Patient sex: F
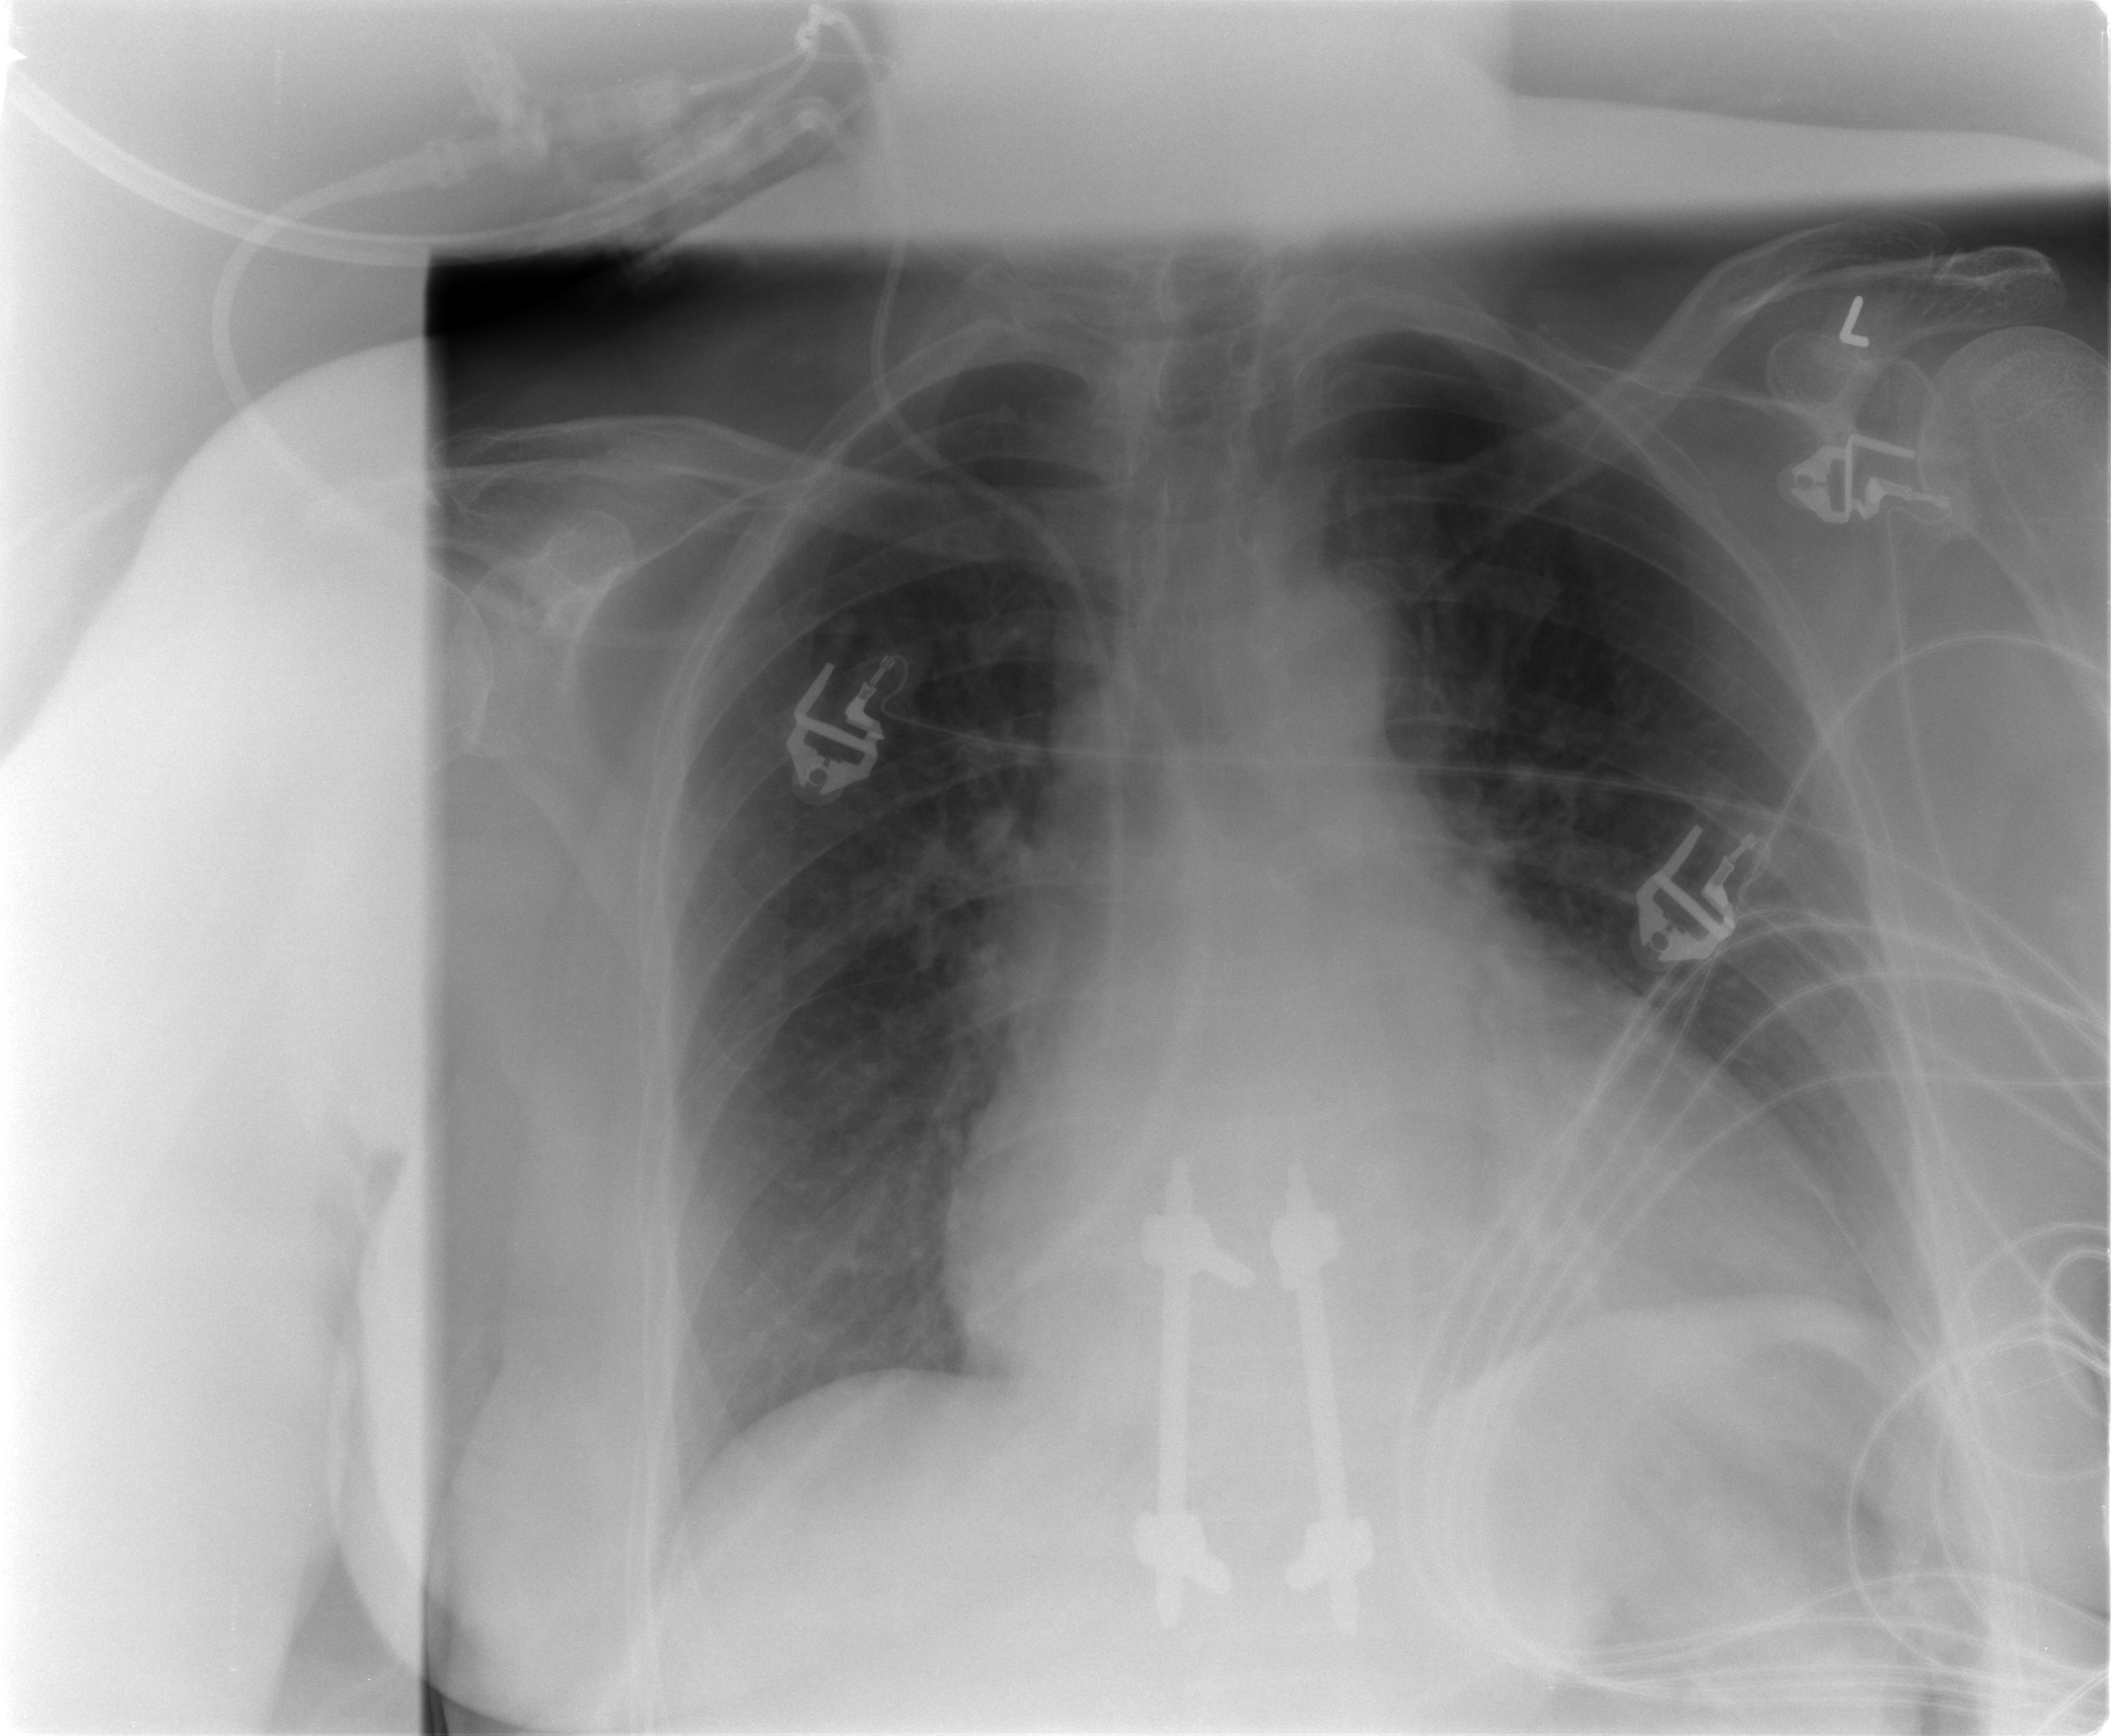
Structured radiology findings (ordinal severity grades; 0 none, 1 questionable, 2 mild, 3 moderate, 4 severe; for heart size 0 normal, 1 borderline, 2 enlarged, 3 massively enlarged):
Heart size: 2
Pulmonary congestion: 2
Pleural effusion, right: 0
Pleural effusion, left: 0
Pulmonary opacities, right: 0
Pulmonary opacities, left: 0
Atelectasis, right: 2
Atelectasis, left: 2